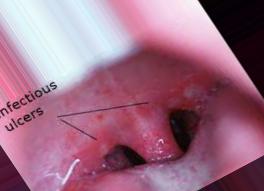
Condition: Mouth Ulcer